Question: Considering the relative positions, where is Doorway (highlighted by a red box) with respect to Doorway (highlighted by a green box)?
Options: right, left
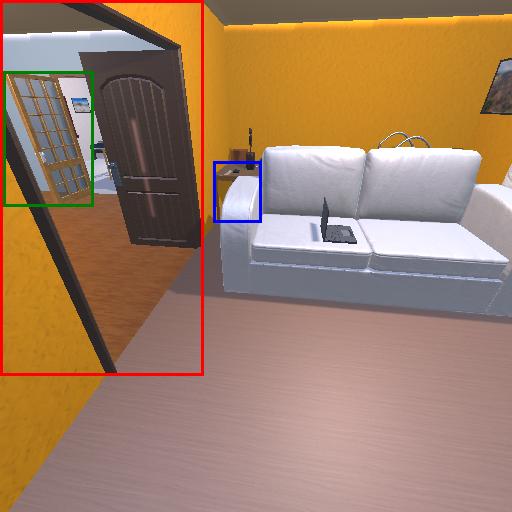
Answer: right